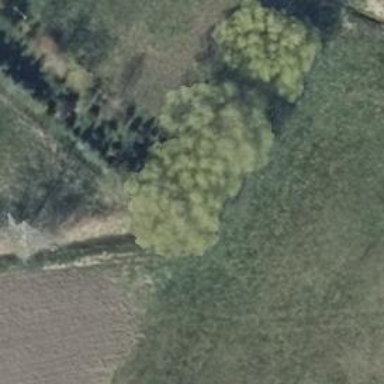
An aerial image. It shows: Deciduous broadleaved tree.